Interaction volume radius: 10 \u00c5
Interaction volume height: 10 \u00c5
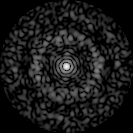
Disorder parameter: 0.8476